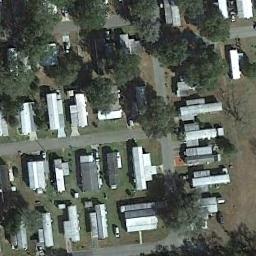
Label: mobile_home_park